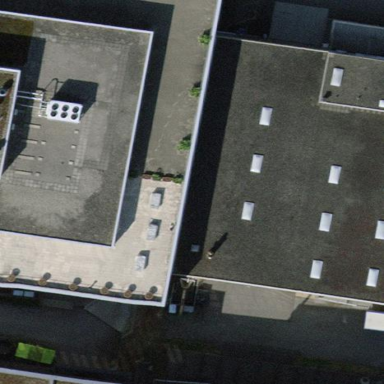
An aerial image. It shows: Office building.